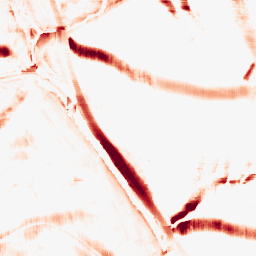
Category: morphological
Decomposition family: morphological_rect
Decomposition parameters: operation: opening
width: 20
height: 20
Upsampling method: edge_directed
Upsampling parameters: scale: 4
Upsampling scale: 4